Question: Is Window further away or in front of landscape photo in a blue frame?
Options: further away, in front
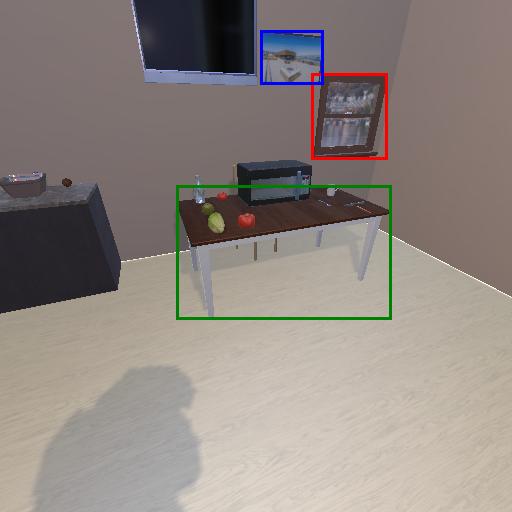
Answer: further away